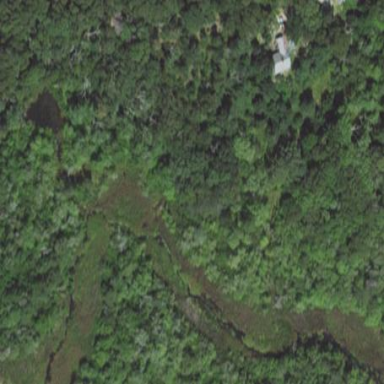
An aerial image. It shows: Swampy wetland area.